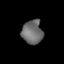
Tissue: lung
Cell type: Endothelial cells
Senescence score: 0.6326
Nuclear area (px): 484
Mean DAPI intensity: 108.537